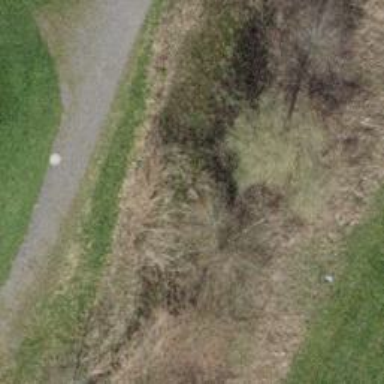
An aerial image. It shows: Water hazard on golf course.